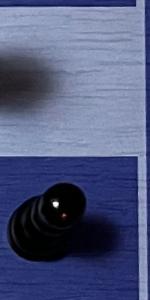
Label: Pawn_Black